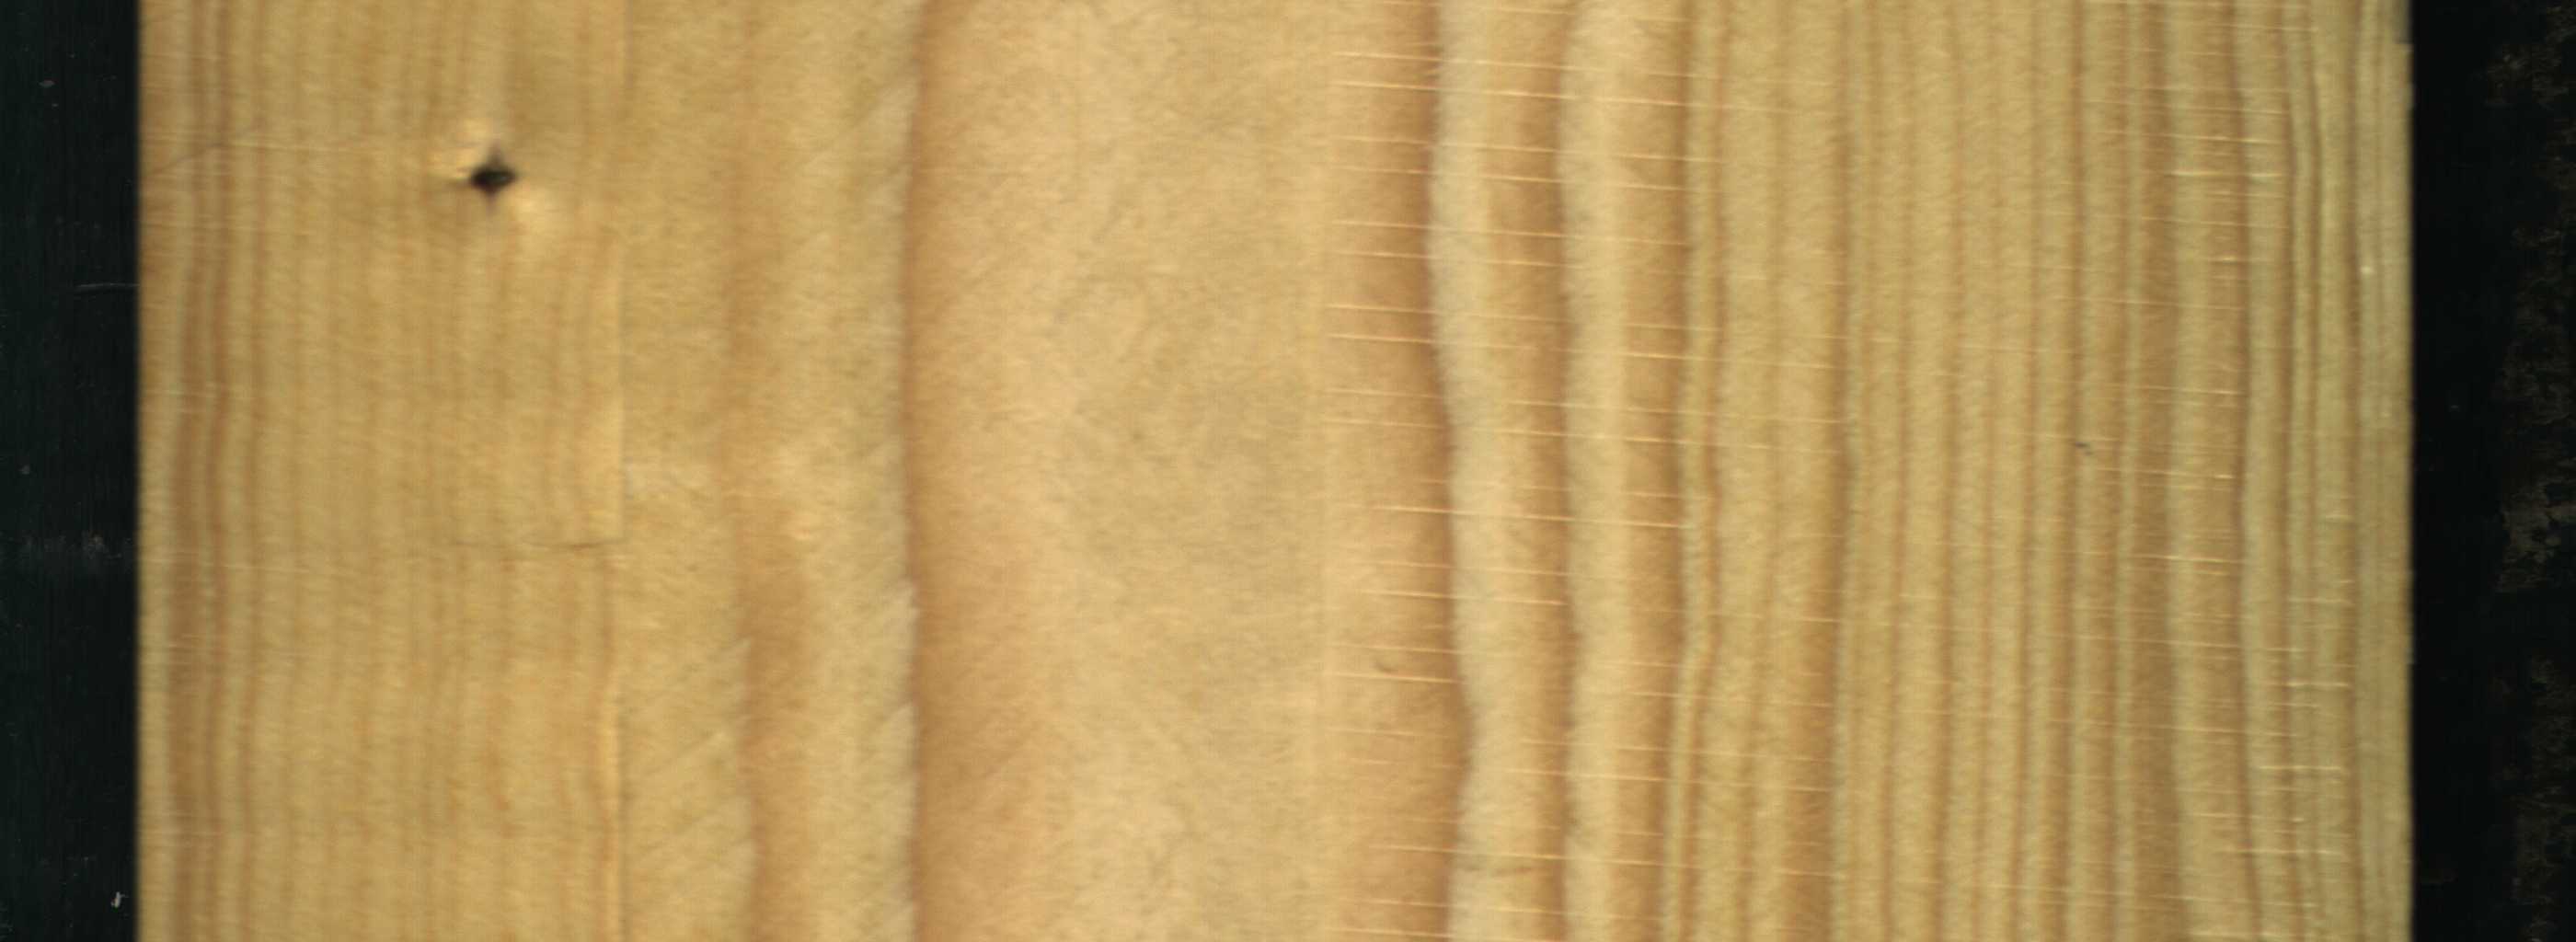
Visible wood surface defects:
Dead_Knot